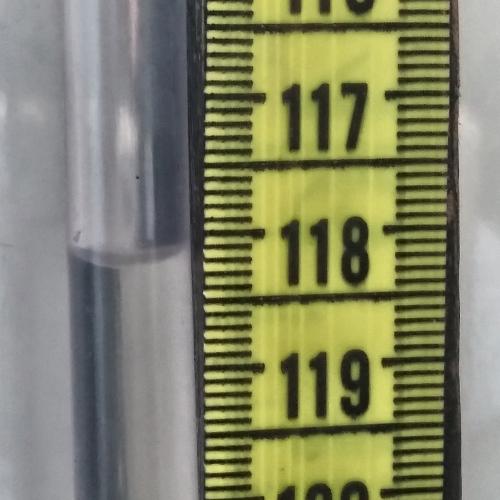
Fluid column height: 118.2 cm